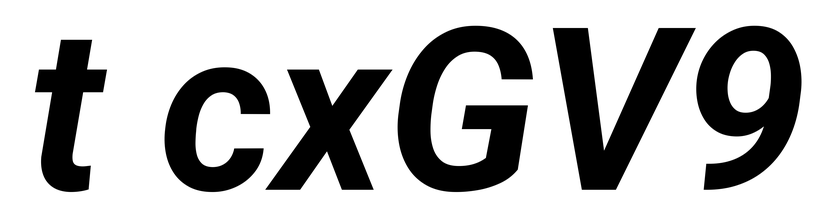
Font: Roboto-Italic_Bold_Italic